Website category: book
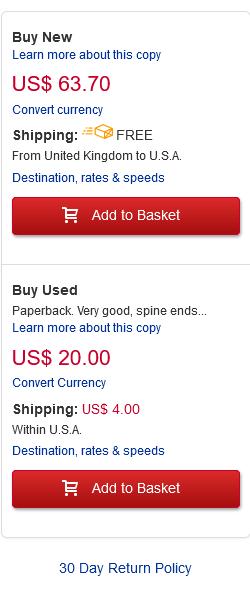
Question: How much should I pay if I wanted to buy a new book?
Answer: US$ 63.70

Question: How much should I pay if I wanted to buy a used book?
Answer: US$ 20.00

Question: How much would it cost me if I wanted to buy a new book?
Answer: US$ 63.70

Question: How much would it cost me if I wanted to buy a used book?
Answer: US$ 20.00

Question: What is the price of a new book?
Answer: US$ 63.70

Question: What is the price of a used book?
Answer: US$ 20.00

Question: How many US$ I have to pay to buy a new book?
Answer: US$ 63.70

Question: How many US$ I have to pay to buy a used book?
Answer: US$ 20.00

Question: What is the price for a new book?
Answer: US$ 63.70

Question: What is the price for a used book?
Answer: US$ 20.00

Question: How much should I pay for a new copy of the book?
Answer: US$ 63.70

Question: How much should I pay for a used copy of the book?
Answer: US$ 20.00

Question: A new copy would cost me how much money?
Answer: US$ 63.70

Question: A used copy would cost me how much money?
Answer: US$ 20.00

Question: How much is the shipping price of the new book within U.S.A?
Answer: FREE

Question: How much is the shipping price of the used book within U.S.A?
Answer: US$ 4.00

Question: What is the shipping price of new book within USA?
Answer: FREE

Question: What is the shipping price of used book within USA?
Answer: US$ 4.00

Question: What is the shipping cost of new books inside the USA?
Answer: FREE

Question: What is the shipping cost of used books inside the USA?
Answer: US$ 4.00

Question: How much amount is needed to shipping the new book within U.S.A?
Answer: FREE

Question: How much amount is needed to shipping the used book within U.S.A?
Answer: US$ 4.00

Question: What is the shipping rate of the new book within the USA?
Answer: FREE

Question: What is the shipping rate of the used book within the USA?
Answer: US$ 4.00

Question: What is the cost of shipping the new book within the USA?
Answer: FREE

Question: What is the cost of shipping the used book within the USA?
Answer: US$ 4.00

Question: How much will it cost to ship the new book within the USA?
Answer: FREE

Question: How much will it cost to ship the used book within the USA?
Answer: US$ 4.00